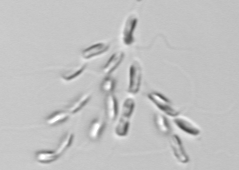
Label: Dinobryon